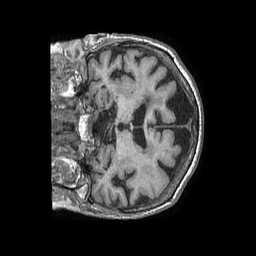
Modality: T1w
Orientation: coronal
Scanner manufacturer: philips
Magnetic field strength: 1.5 T
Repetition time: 0.007664 s
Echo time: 0.003487 s